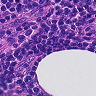
Metastatic tissue present: no